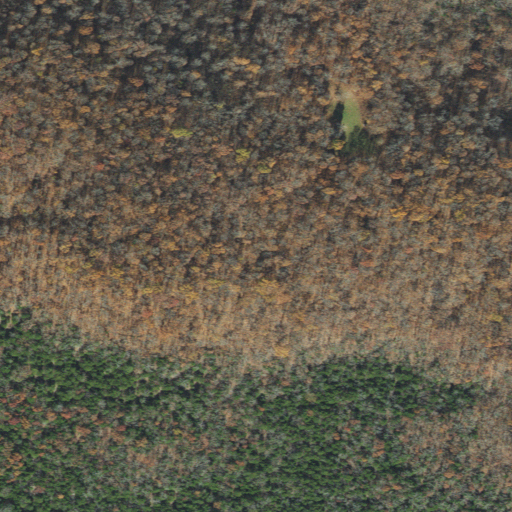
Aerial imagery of mountain in Arkansas named Gann Hill containing deciduous forest and mixed forest